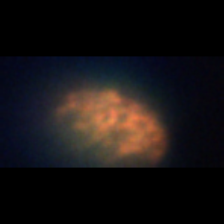
Taxon: Unknown_detritus
Group: Unknown